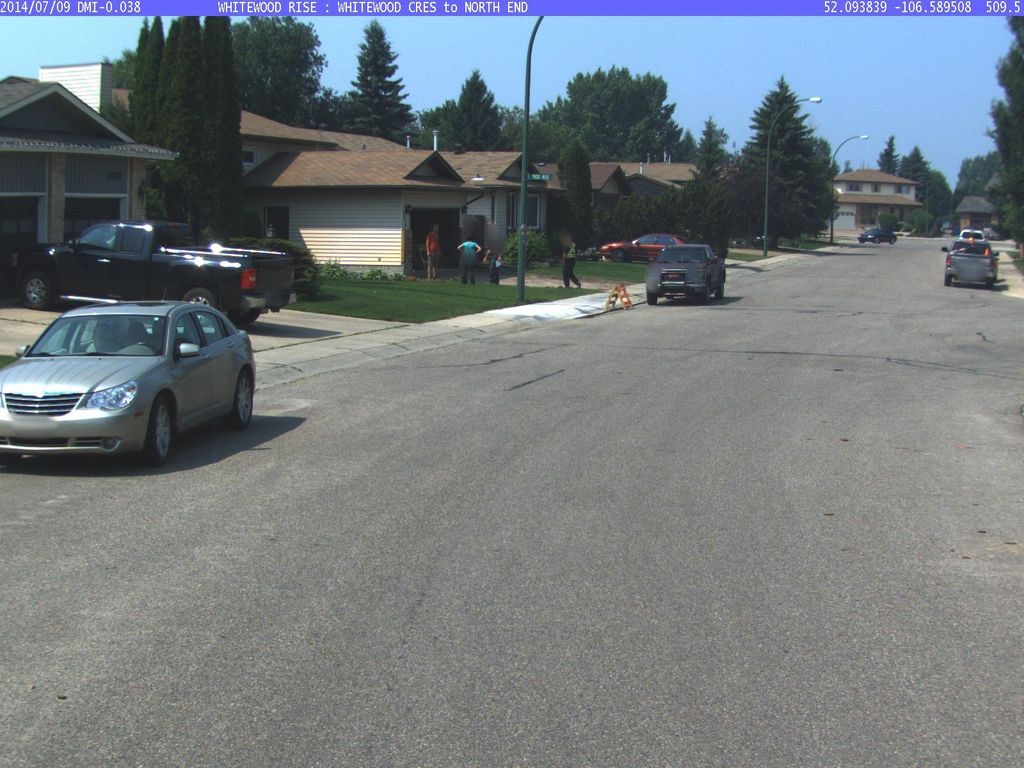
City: saskatoon